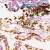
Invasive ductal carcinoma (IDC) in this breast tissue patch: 0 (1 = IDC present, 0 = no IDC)